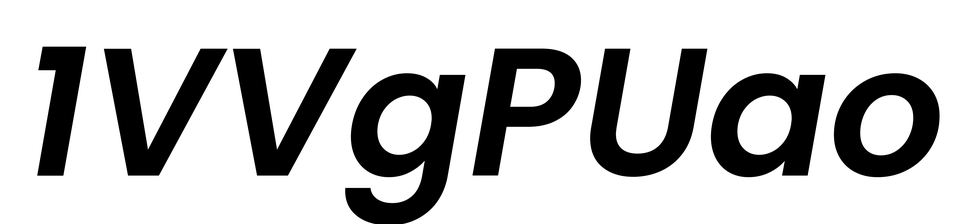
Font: Poppins-SemiBoldItalic